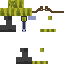
A male human skin with medium skin, wearing brown long hair dressed in a blue hoodie and black pants, featuring a closed mouth.